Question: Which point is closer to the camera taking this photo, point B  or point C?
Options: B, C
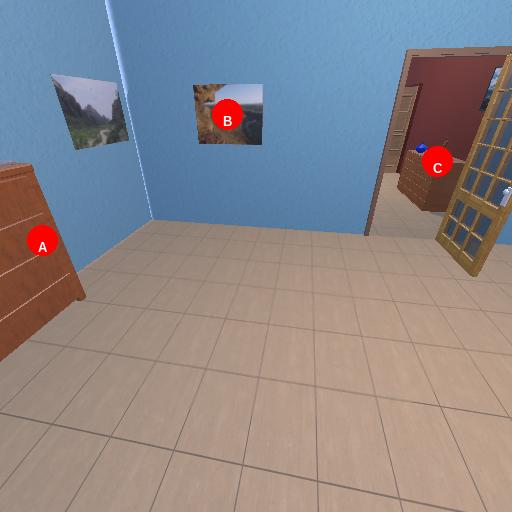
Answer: B